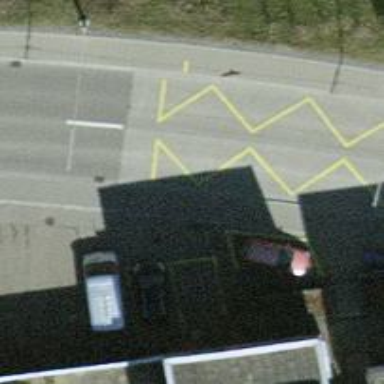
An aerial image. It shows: Trolleybus stop position for public transport.